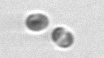
Label: Thalassiosira_sp_aff_mala